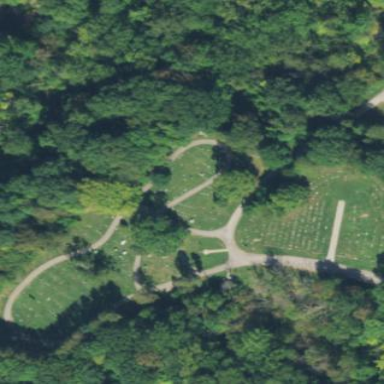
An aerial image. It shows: Grave yard.